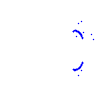
Particle: proton